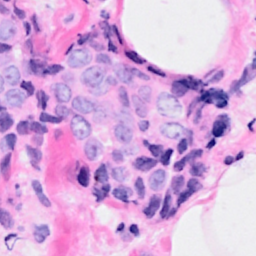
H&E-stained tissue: Breast